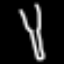
Label: fork